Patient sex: M
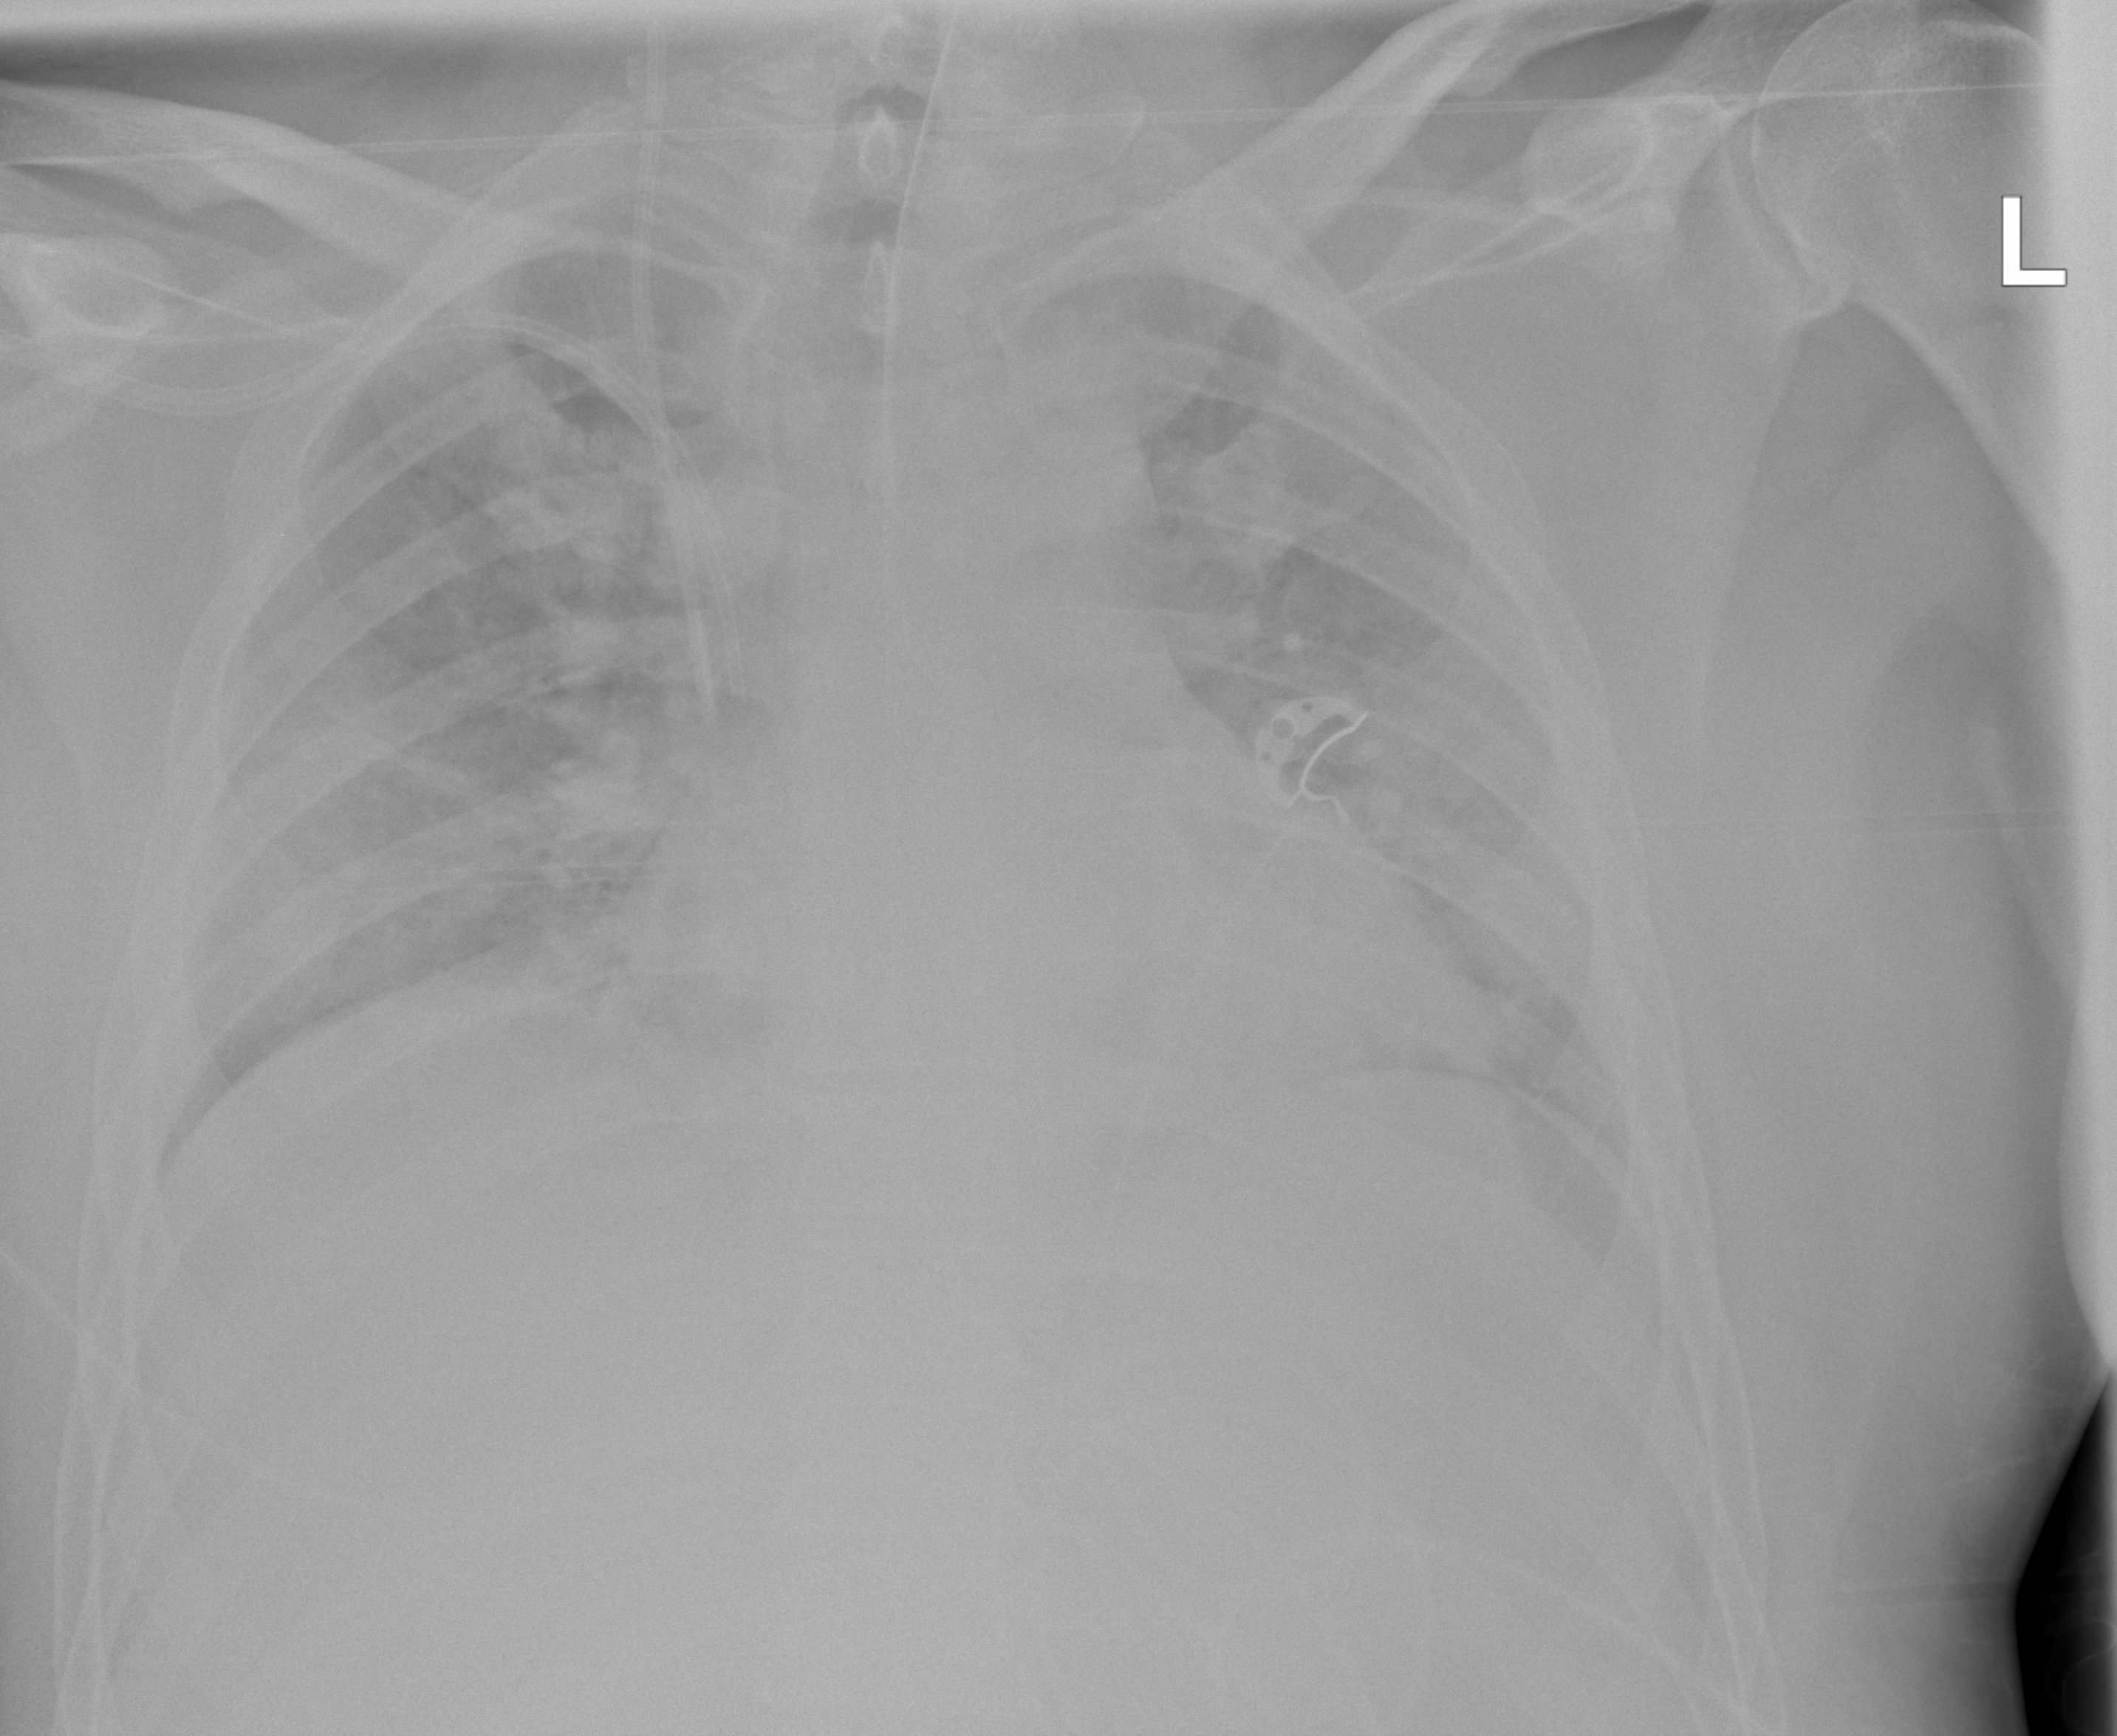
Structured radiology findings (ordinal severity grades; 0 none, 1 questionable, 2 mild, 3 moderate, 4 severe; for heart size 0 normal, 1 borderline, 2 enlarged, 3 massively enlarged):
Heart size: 0
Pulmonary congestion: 2
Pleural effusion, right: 0
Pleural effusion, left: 0
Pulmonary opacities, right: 3
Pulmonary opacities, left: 3
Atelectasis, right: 3
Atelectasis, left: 3